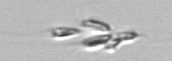
Label: Dinobryon